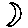
Label: moon